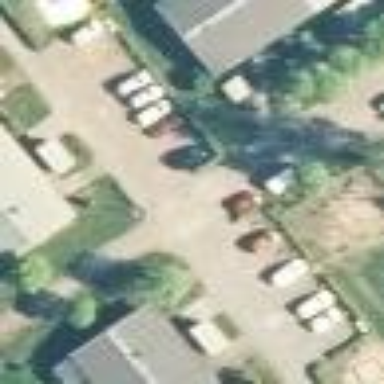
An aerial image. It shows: Parking area.